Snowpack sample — Snodgrass Mountain, Crested Butte, Colorado (2/4/25, 12:06 PM MST)
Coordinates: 38.923, -106.968
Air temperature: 35 °F
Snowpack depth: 80 cm
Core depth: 30 cm
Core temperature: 35.6 °F
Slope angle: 14°, slope face: 78°
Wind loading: low
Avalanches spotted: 0
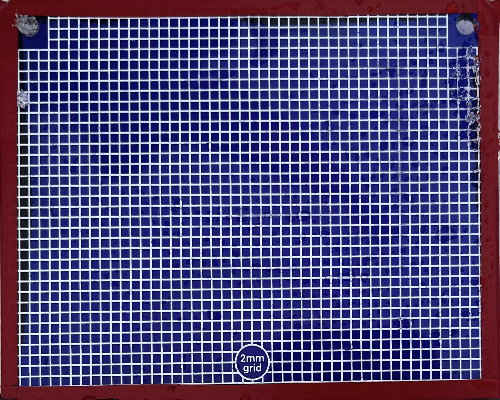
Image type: profile
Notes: No avalanches nearby, unusually warm weather for the last month reported by residents, Collected 25 yards from treeline